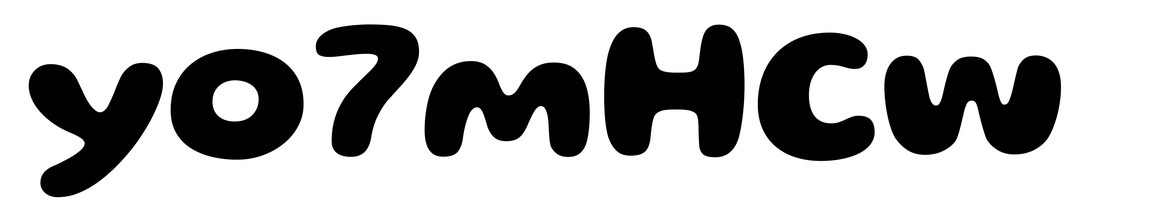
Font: Gluten_Bold